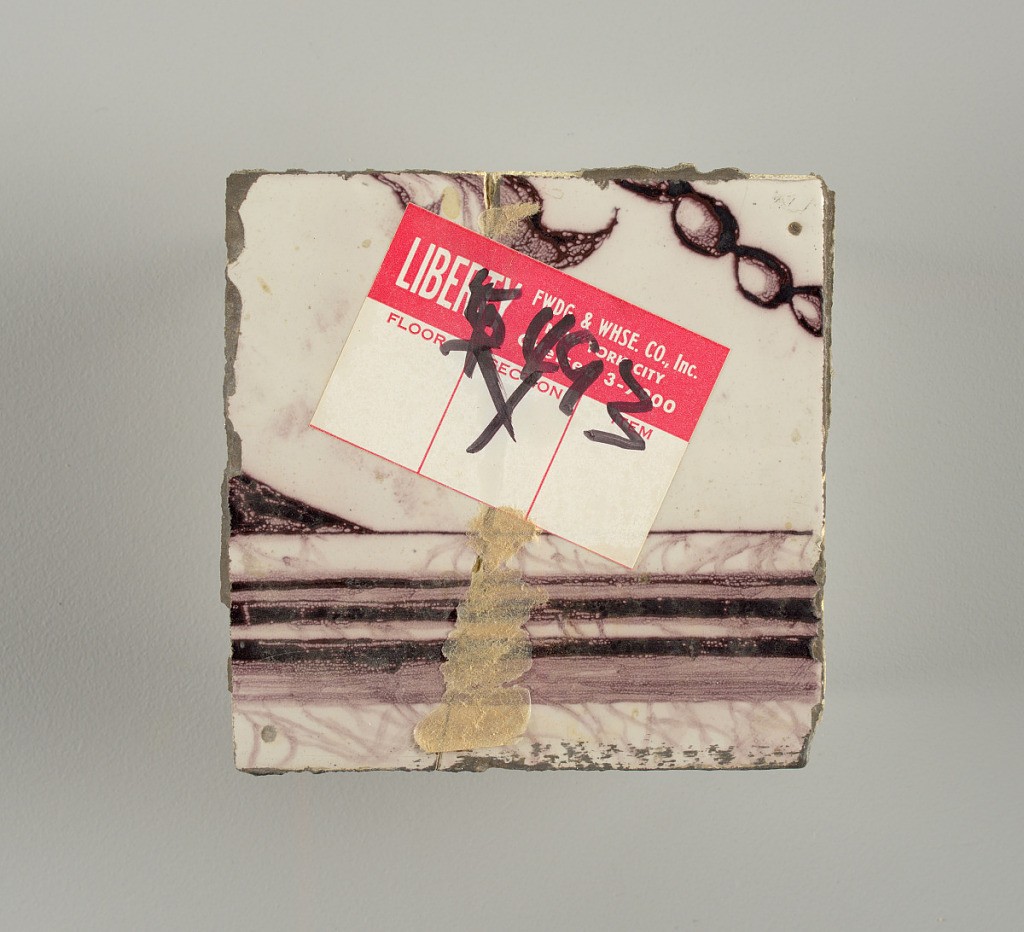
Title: Tile wall facing
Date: ca. 1725
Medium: Tin-glazed earthenware, underglaze
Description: Horizontal rectangle.  Thirty tiles wide and twenty-three tiles high with opening for fireplace eleven tiles wide and ten high.  Foliage arabesques disposed about three vertical axes from which are emphazised by urns at center and right, and at left by the figure of a standing woman carrying an infant on her arm and accompanied by two children.